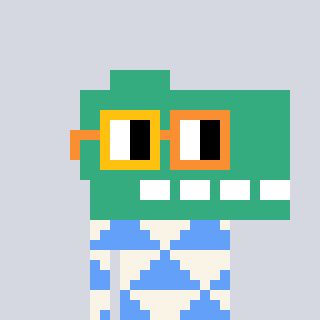
a pixel art character with square yellow and orange glasses, a dino-shaped head and a blue-colored body on a cool background